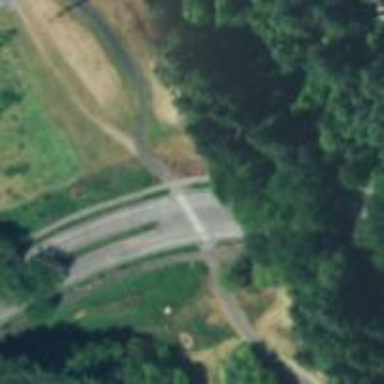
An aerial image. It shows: Cycleway with asphalt surface and crossing path.